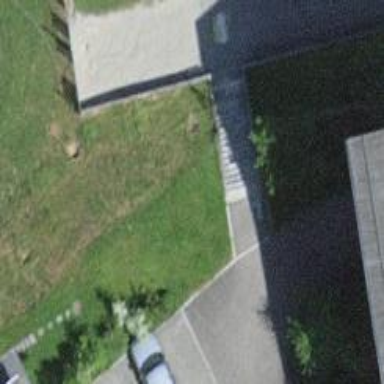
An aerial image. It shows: Set of steps on the road.